Question: I want to create some kind of meme generator using HTML Canvas, which has 2 text inserted from 2 text fields. here's my code :
'''
<body>
<canvas id="canvas" style="background-color: #ffb515;">
Sorry, canvas not supported
</canvas>
<img id="canvasimg" src="kindle.jpg" style="display:none;"/>
<input type='text' value='enter some text' id='canvastext-top'/>
<input type='text' value='enter some text' id='canvastext-bottom'/>
<script src="//code.jquery.com/jquery-1.11.3.min.js"></script>
<script>
var canvas = document.getElementById('canvas');
ctx = canvas.getContext('2d');
var deviceWidth = window.innerWidth;;
canvasWidth = Math.min(500, deviceWidth-20);
canvasHeight = Math.min(500, deviceWidth-20);
canvas.width = canvasWidth;
canvas.height = canvasHeight;
var img = document.getElementById('canvasimg');
img.onload = function() {
x = canvas.width/2 - img.width/2;
y = canvas.height/2 - img.height/2;
//ctx.drawImage(img, x, y);
}
$("#canvastext-top").keyup(function(){
ctx.lineWidth = 8;
ctx.font = '20pt Verdana';
ctx.strokeStyle = 'black';
ctx.fillStyle = 'white';
ctx.textAlign = 'center';
ctx.lineJoin = 'round';
var text = document.getElementById('canvastext-top').value;
text = text.toUpperCase();
x = canvas.width/2;
y = canvas.height - canvas.height/1.2;
ctx.clearRect(0, 0, canvas.width, canvas.height);
ctx.strokeText(text, x, y);
ctx.fillText(text, x, y);
});
$("#canvastext-bottom").keyup(function(){
ctx.lineWidth = 8;
ctx.font = '20pt Verdana';
ctx.strokeStyle = 'black';
ctx.fillStyle = 'white';
ctx.textAlign = 'center';
ctx.lineJoin = 'round';
var text = document.getElementById('canvastext-bottom').value;
text = text.toUpperCase();
x = canvas.width/2;
y = canvas.height - canvas.height/4.5;
ctx.clearRect(0, 0, canvas.width, canvas.height);
ctx.strokeText(text, x, y);
ctx.fillText(text, x, y);
});
</script>
</body>
'''
now the problem is in this line :
'''
ctx.clearRect(0, 0, canvas.width, canvas.height);
'''
If I'm not refreshing my canvas, the text will look like this :

but, if I'm using that refresh canvas method, once I type on the second text field, the first text will be refreshed and disappear.
how to still use this refresh but keep the first text on the canvas while editting the second text. and vice versa.
thank you.
PS : here's the fiddle <URL>
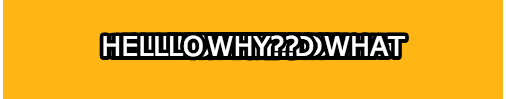
Answer: Fiddle here: <URL>
So essentially I moved all of your drawing logic into one function that is called repeatedly. Every time the function is called it reads the value from the textboxes and renders them to the screen in one pass. This is the same as a basic game loop. The code can be tidied up a bit yet but this should get you going.
'''
var text1Y = y = canvas.height - canvas.height/1.2;
var text2Y = y = canvas.height - canvas.height/4.5;
function runLoop(){
ctx.lineWidth = 8;
ctx.font = '20pt Verdana';
ctx.strokeStyle = 'black';
ctx.fillStyle = 'white';
ctx.textAlign = 'center';
ctx.lineJoin = 'round';
var text1 = document.getElementById('canvastext-top').value;
text1 = text1.toUpperCase();
var text2 = document.getElementById('canvastext-bottom').value;
text2 = text2.toUpperCase();
x = canvas.width/2;
y = canvas.height - canvas.height/4.5;
ctx.clearRect(0, 0, canvas.width, canvas.height);
ctx.strokeText(text1, x, text1Y);
ctx.fillText(text1, x, text1Y);
ctx.strokeText(text2, x, text2Y);
ctx.fillText(text2, x, text2Y);
window.setTimeout(runLoop, 14);
};
runLoop();
'''